Field crop: tomato
Growth stage: 2
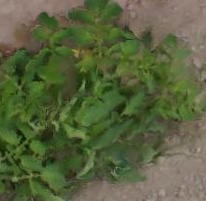
Species: tomato